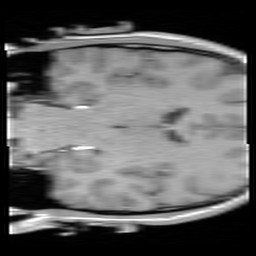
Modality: FLASH
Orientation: coronal
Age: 23
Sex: male
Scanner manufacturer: siemens
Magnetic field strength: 3 T
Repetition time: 0.245 s
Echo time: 0.0026 s